Field crop: tomato
Growth stage: 1
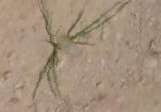
Species: cyperus